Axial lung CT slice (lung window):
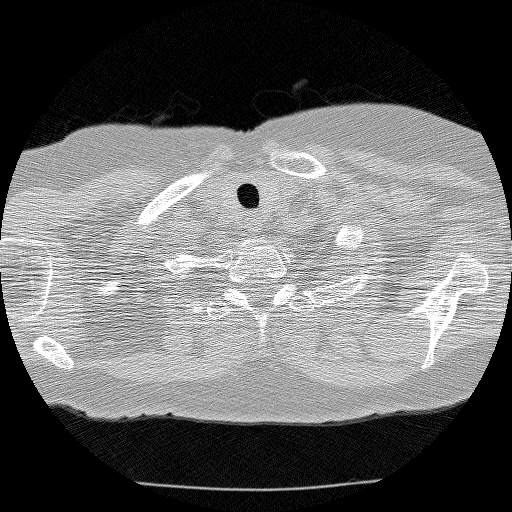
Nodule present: no